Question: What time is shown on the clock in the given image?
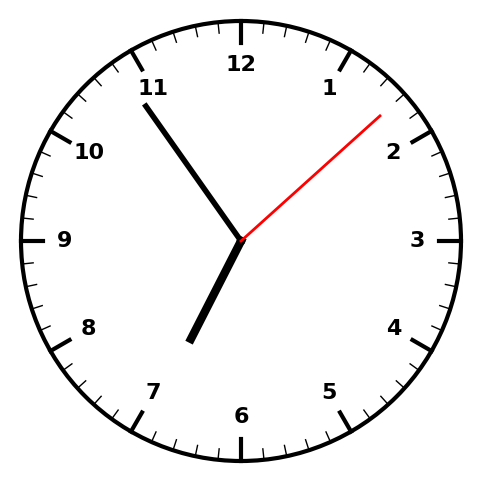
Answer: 06:54:08